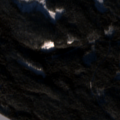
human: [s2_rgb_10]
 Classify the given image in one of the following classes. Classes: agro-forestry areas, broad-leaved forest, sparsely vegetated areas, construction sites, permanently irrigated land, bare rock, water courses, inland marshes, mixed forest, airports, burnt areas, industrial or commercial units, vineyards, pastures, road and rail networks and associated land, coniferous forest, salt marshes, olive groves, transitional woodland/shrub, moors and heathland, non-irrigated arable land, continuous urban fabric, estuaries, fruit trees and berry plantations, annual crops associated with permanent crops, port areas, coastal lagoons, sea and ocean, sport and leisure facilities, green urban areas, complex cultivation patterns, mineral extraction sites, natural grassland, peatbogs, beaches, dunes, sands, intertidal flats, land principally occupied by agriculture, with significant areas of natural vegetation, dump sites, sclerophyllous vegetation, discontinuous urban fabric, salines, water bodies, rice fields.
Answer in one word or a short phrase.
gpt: coniferous forest, mixed forest